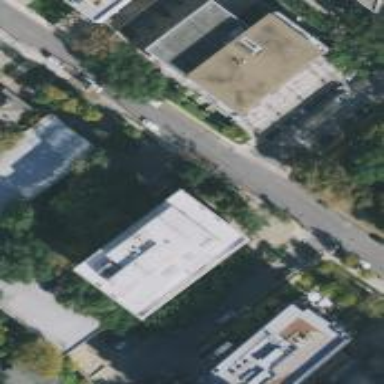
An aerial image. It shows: Commercial building.